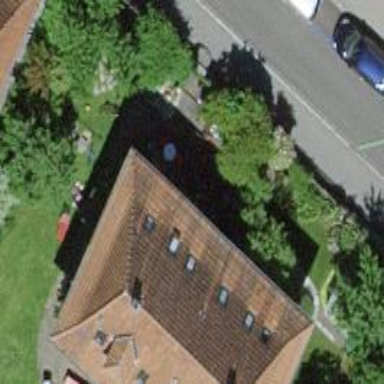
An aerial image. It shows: Semidetached house with hipped roof covered in maroon roof tiles.